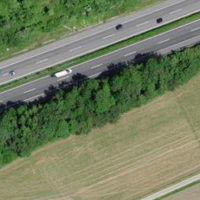
EUNIS habitat code: 57
Species observed at this site:
Corvus frugilegus
Falco peregrinus